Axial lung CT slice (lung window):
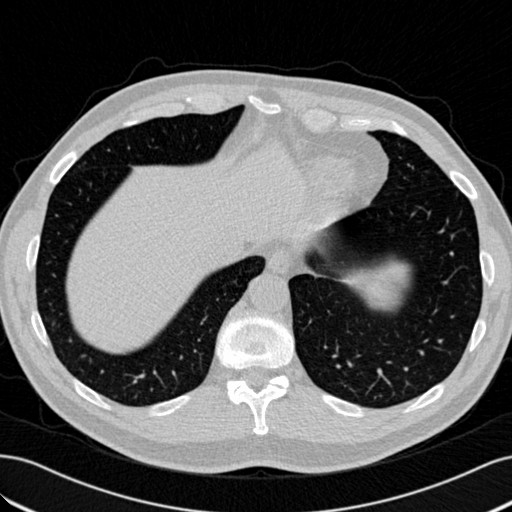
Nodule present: no